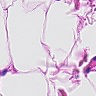
Metastatic tissue present: no